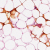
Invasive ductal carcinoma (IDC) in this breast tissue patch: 0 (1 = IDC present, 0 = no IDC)